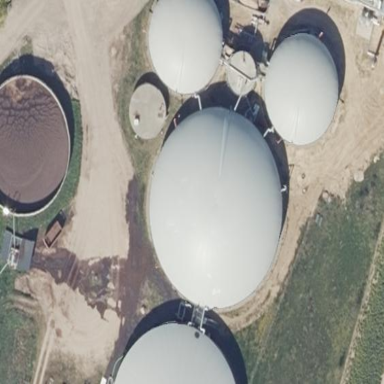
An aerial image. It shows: Storage tank building.